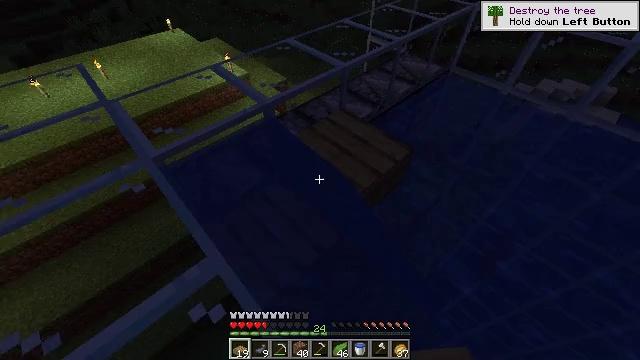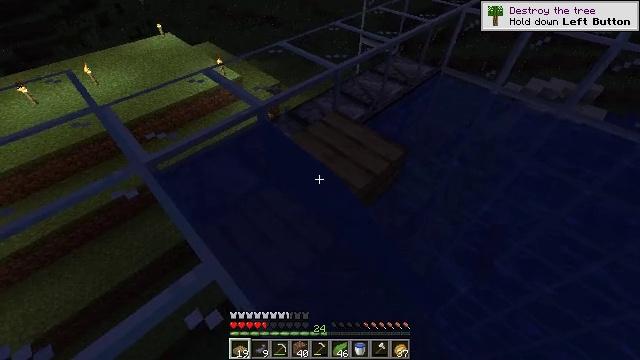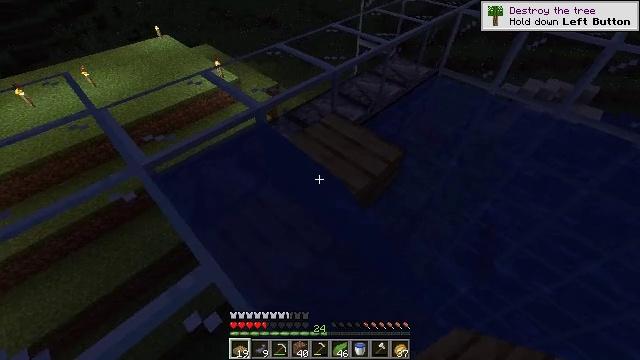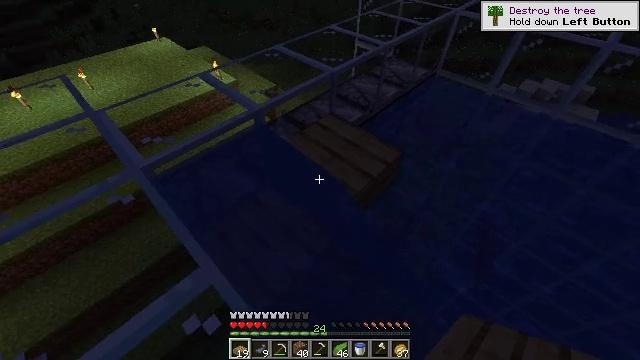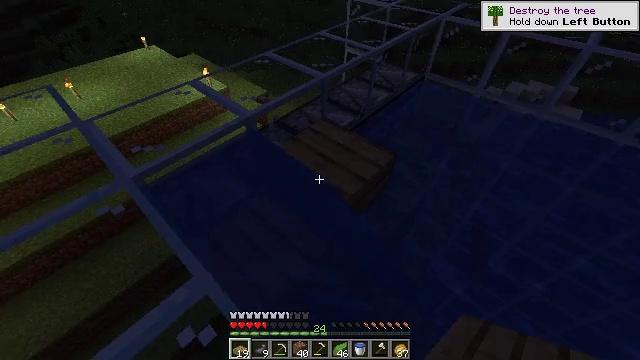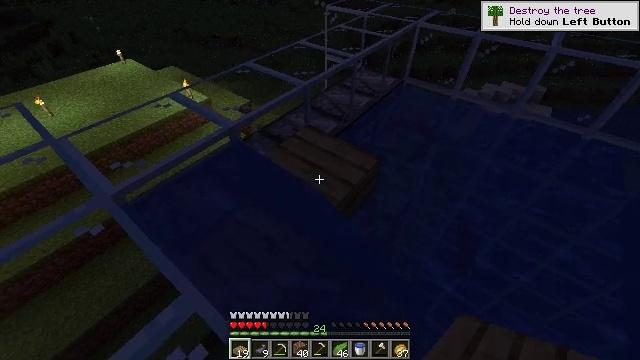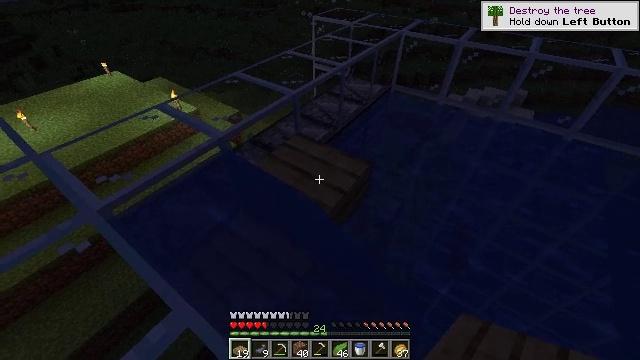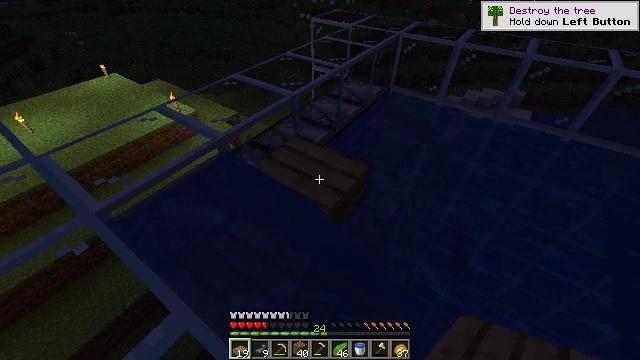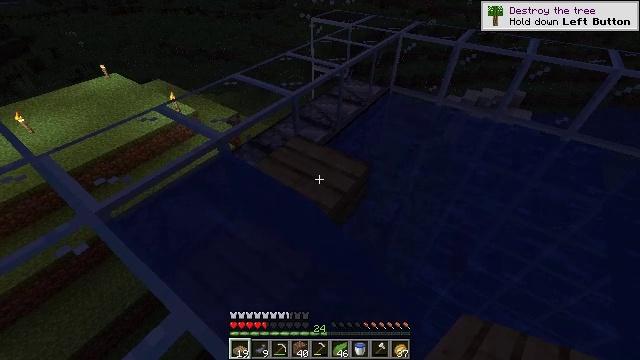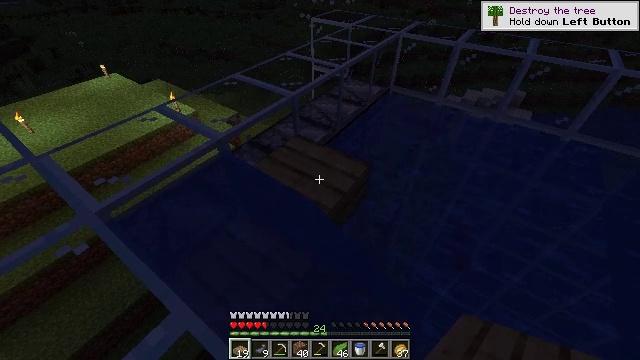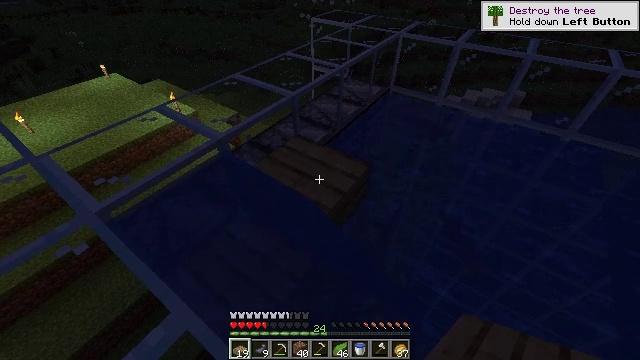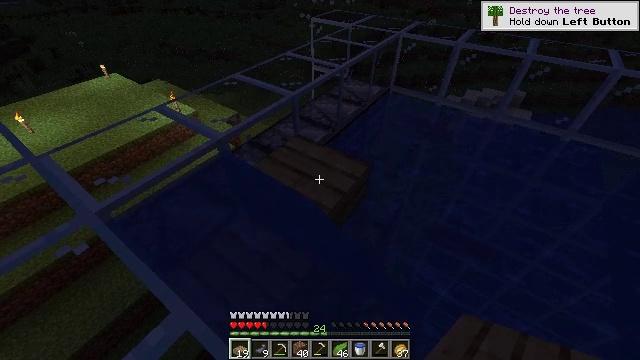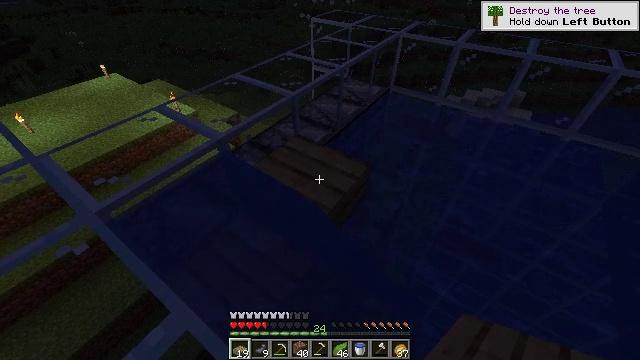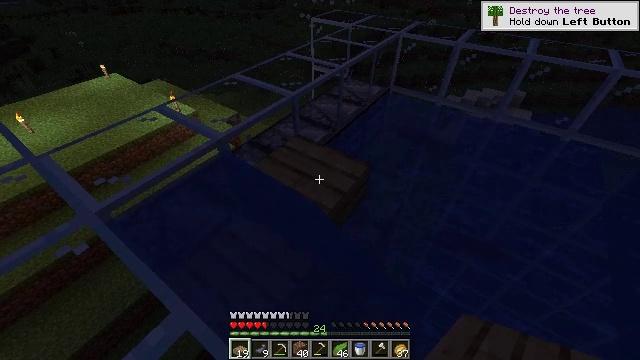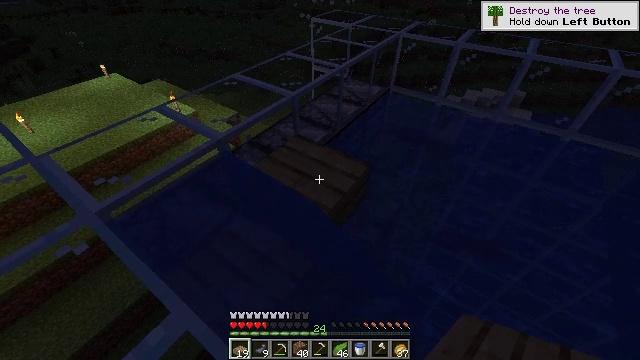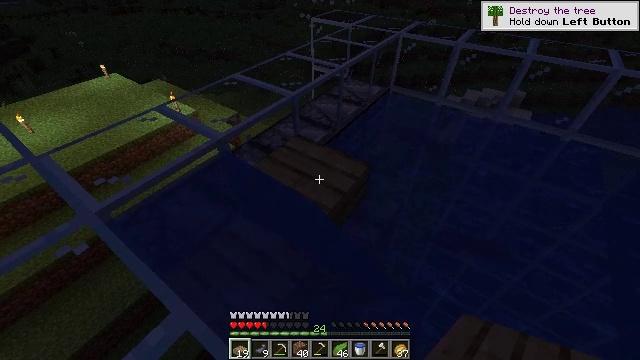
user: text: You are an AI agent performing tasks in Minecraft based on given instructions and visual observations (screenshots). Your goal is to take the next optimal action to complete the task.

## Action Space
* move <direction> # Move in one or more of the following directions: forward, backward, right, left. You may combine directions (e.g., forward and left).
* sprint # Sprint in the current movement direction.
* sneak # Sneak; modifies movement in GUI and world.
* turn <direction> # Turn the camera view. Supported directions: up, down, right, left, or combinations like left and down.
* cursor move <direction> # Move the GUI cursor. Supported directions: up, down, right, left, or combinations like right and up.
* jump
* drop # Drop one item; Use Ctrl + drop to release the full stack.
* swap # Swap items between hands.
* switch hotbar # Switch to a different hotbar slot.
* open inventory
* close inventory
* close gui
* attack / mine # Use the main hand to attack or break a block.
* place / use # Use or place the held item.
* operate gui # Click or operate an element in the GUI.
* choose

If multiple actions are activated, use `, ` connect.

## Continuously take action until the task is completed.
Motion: motion action
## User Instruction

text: Attack the oak slab to collect it.
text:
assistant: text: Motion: sneak, turn right
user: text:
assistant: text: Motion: sneak
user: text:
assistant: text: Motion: sneak
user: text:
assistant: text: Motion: sneak, turn right and up
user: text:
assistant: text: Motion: sneak, turn right and up
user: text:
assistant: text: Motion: sneak, turn right and up
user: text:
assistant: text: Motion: sneak
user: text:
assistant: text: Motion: sneak
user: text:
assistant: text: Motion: sneak
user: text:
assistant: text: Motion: sneak
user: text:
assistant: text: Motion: sneak
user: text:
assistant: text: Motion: sneak
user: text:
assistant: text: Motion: sneak
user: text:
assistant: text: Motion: sneak
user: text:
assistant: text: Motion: sneak
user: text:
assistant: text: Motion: sneak
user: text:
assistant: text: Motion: sneak
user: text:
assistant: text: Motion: sneak
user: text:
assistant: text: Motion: sneak
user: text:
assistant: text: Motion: sneak
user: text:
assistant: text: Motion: sneak
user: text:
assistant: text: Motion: sneak
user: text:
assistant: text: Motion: sneak
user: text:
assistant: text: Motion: sneak
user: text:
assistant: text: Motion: sneak
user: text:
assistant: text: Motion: sneak
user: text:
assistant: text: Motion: sneak
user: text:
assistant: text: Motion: move forward, sneak
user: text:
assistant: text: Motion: sneak
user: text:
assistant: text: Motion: sneak